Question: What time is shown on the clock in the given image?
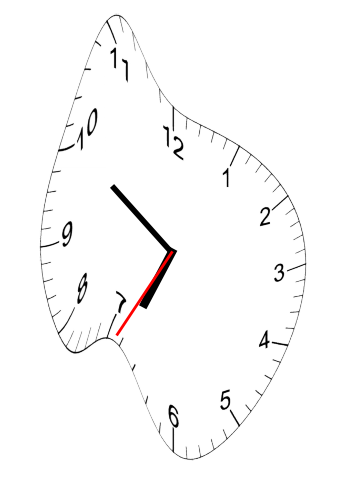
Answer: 06:50:35